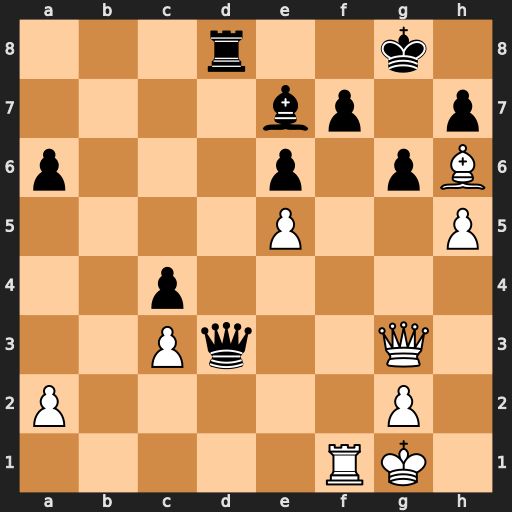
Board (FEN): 3r2k1/4bp1p/p3p1pB/4P2P/2p5/2Pq2Q1/P5P1/5RK1
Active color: w
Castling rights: -
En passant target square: -
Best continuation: Qf2 Qf5 Qa7